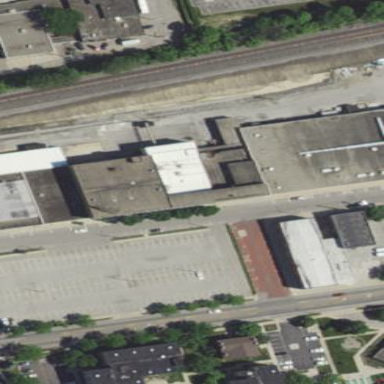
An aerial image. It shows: Manufacturing building.